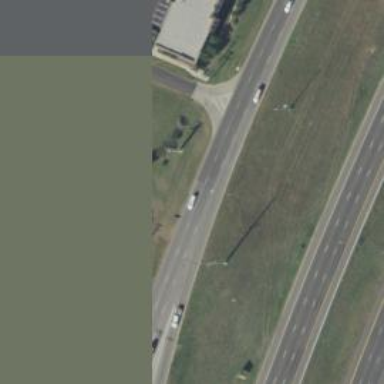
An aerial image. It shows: Secondary road with asphalt surface and frontage road.